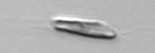
Label: Chrysochromulina